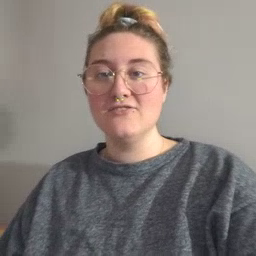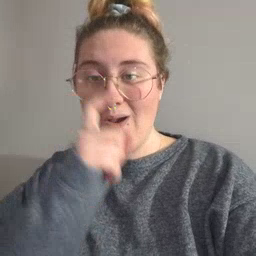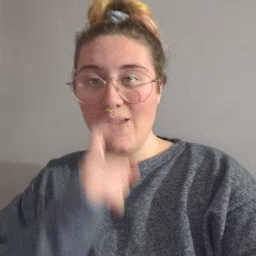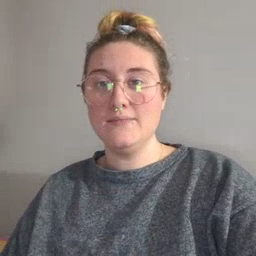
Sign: doll